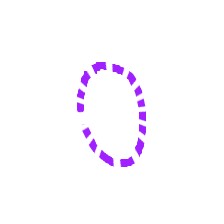
Shape: circle